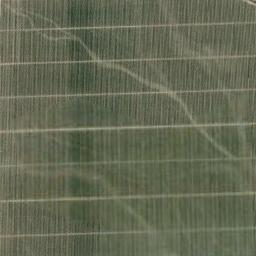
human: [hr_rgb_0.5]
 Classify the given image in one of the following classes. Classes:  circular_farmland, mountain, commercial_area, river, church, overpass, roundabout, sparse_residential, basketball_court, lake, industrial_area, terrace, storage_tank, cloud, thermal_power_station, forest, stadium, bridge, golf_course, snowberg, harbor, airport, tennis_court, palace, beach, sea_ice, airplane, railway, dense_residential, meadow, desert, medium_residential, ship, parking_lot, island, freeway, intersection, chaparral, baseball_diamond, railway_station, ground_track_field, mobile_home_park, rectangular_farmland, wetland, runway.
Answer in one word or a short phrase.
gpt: rectangular_farmland